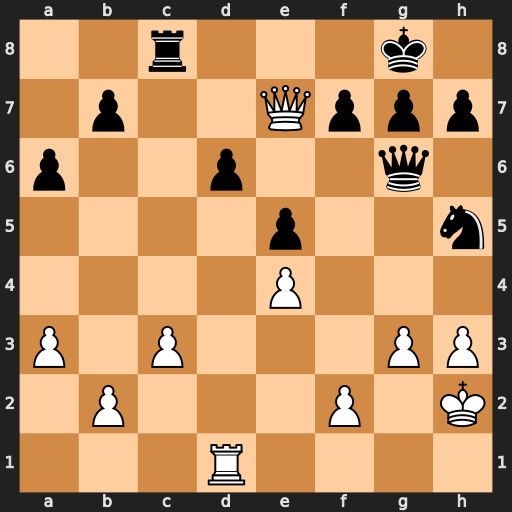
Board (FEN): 2r3k1/1p2Qppp/p2p2q1/4p2n/4P3/P1P3PP/1P3P1K/3R4
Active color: w
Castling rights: -
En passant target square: -
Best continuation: Rxd6 Qxd6 Qxd6